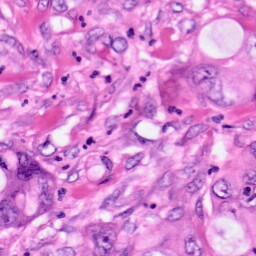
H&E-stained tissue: Pancreatic